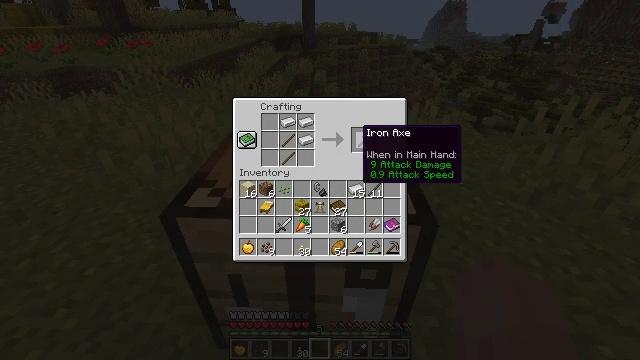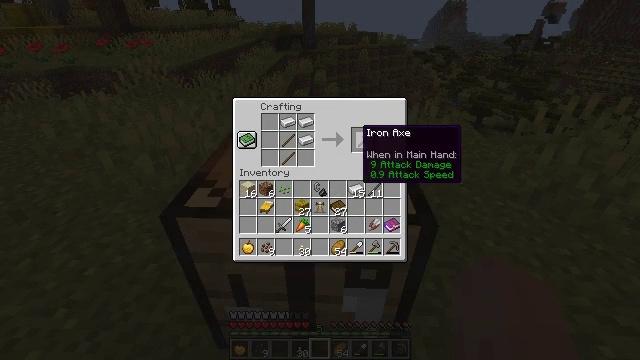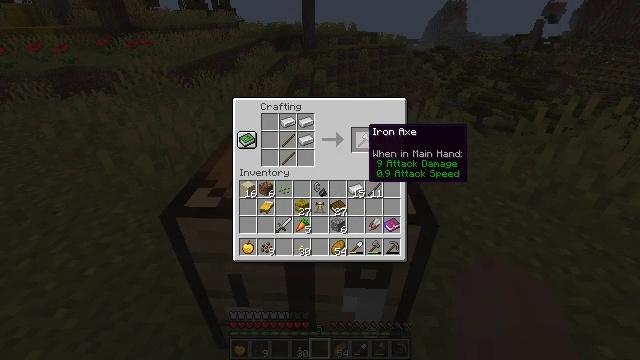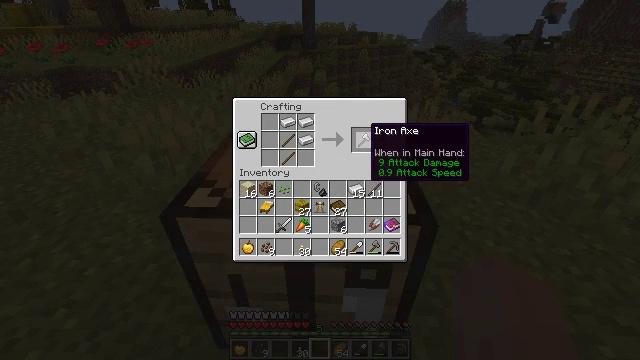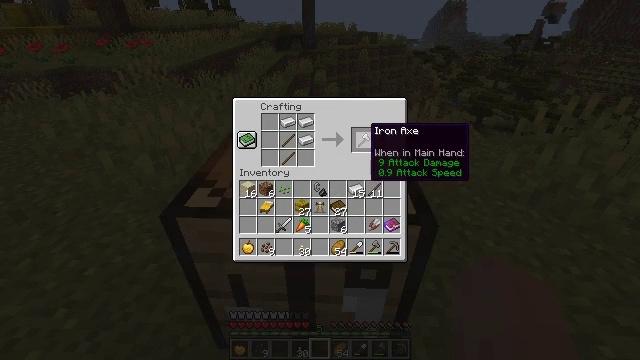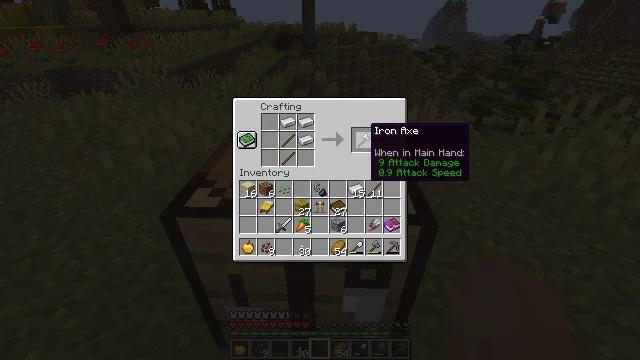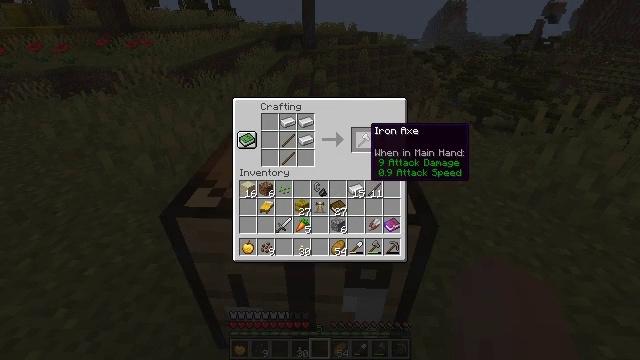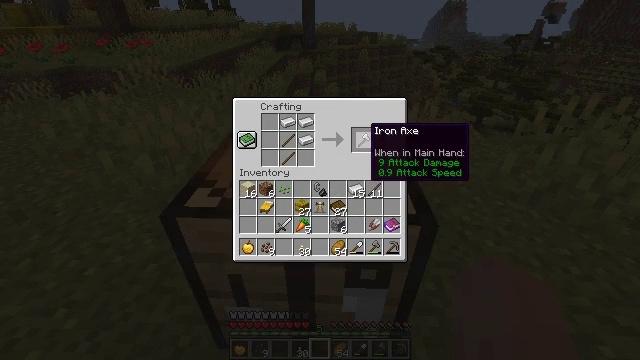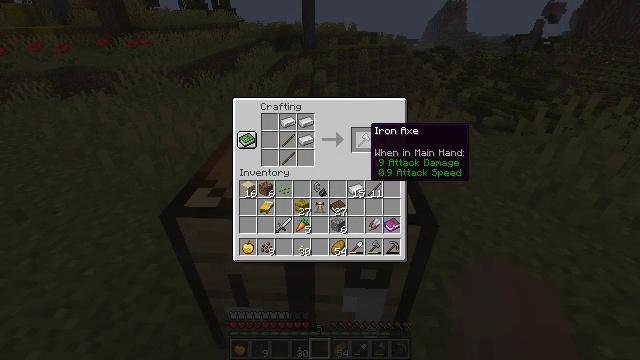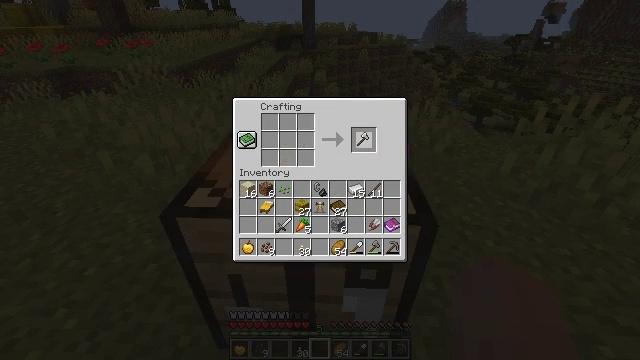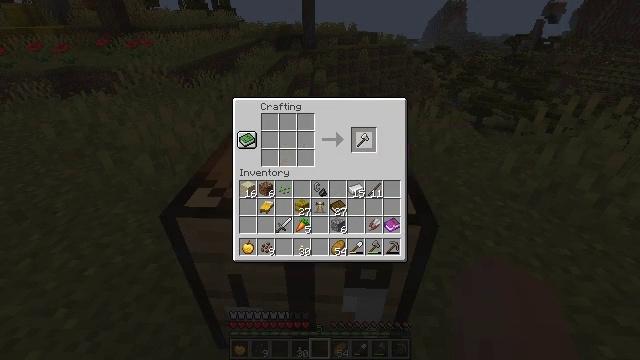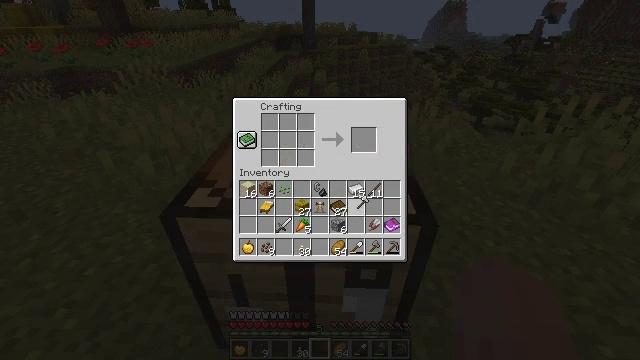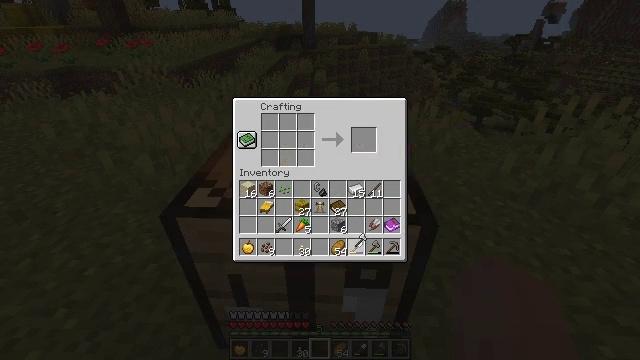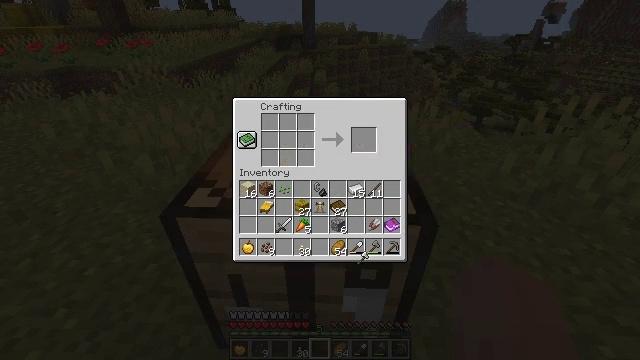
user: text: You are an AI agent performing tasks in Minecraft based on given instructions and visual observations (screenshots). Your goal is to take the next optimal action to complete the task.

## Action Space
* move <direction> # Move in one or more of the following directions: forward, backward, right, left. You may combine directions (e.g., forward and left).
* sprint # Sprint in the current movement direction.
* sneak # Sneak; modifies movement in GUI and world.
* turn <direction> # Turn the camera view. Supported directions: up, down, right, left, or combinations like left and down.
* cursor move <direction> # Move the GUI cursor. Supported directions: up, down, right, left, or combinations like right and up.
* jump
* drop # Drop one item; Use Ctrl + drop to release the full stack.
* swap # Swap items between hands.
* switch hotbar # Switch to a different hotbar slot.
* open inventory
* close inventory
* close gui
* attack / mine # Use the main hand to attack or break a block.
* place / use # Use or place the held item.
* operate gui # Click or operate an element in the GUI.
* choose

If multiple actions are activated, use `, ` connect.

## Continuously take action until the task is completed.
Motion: motion action
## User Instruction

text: Combine sticks and iron ingots to craft an iron axe.
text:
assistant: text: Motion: no_op
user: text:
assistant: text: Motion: no_op
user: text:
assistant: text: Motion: no_op
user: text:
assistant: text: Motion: no_op
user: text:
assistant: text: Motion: no_op
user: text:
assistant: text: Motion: no_op
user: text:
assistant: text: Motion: no_op
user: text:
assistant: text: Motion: no_op
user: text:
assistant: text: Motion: operate gui
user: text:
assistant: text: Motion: operate gui
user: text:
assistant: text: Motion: cursor move down
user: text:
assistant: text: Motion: cursor move down
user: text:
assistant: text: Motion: cursor move down
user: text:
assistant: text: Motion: no_op